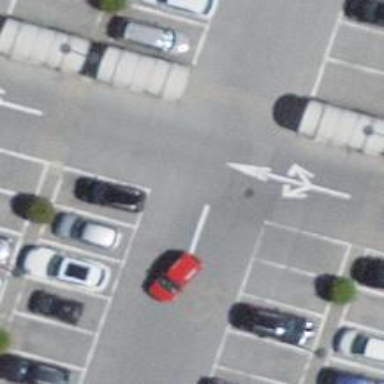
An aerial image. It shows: Road serving as parking aisle.